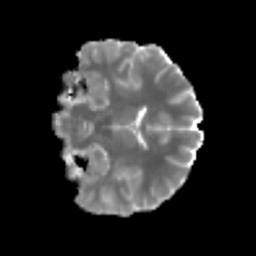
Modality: MD
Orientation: coronal
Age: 25
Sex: male
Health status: healthy
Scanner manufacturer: siemens
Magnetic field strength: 3 T
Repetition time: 3.6 s
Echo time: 0.0964 s